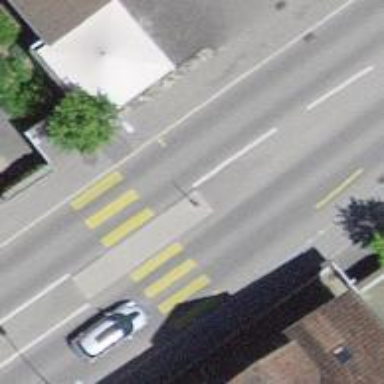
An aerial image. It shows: Marked pedestrian crossing with zebra designation and central island.